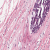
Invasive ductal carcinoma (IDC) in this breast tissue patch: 0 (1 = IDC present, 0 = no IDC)